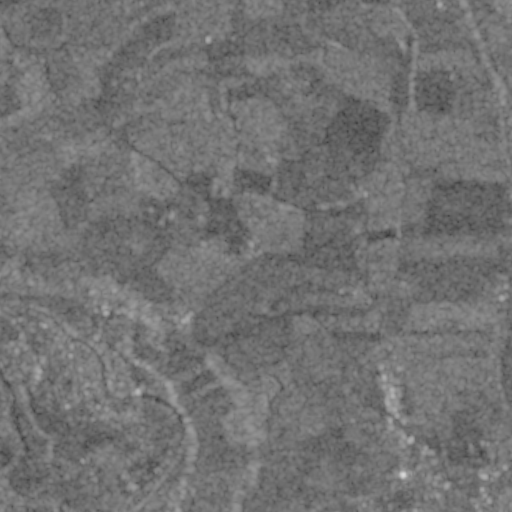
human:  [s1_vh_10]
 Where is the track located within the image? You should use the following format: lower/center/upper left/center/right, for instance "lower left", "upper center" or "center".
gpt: The track is located in the lower right of the image.
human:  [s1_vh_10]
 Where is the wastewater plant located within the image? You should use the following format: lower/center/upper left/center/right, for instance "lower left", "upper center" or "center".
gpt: The wastewater plant is located in the lower center of the image.
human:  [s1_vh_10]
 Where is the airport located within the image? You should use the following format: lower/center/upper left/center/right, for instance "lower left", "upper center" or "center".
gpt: There is no airport in the image.

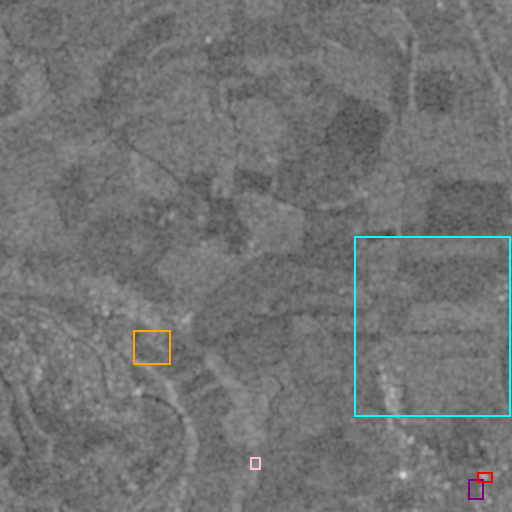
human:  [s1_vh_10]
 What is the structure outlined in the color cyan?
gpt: The structure outlined in cyan is a crop field.
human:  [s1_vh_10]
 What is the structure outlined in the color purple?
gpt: The structure outlined in purple is a park.
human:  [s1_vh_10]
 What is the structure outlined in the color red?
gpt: The structure outlined in red is a parking lot.
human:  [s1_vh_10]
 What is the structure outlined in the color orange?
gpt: The structure outlined in orange is a quarry.
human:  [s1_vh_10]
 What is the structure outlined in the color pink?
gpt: The structure outlined in pink is a wastewater plant.
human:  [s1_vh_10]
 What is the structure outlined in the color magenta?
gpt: There is no magenta outline.